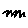
Label: zigzag